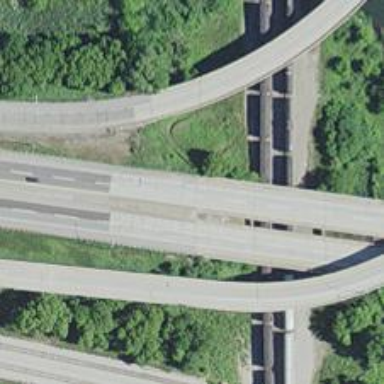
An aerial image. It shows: Motorway bridge.